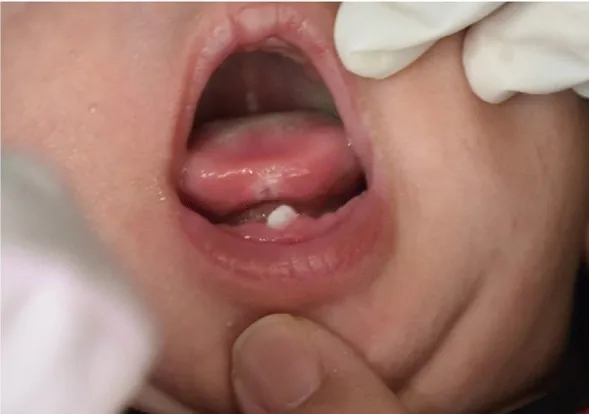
Neonatal tooth erupting from the lower gum at one month.
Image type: medical_photograph (skin_photograph)